Interaction volume radius: 5 \u00c5
Interaction volume height: 10 \u00c5
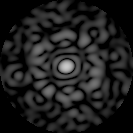
Disorder parameter: 0.8394